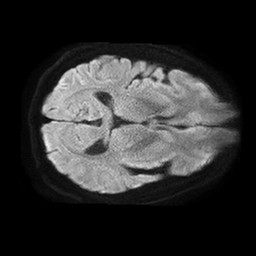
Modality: TRACE
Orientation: axial
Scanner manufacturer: philips
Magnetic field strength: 1.5 T
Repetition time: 4.6 s
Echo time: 0.08517 s